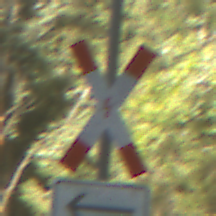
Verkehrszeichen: Andreaskreuz
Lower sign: RichtungsangabeDurchPfeile1
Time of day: MorningAfternoon
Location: Outdoor (Nature)
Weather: Clear
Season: NotSpecified
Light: Natural